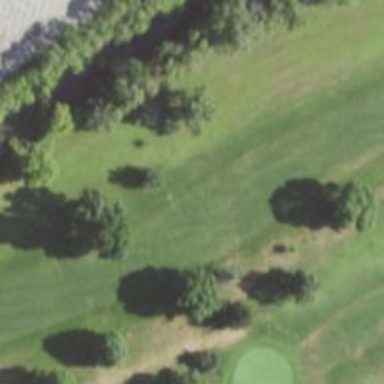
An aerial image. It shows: Golf hole.